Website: crate-barrel
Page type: receipt
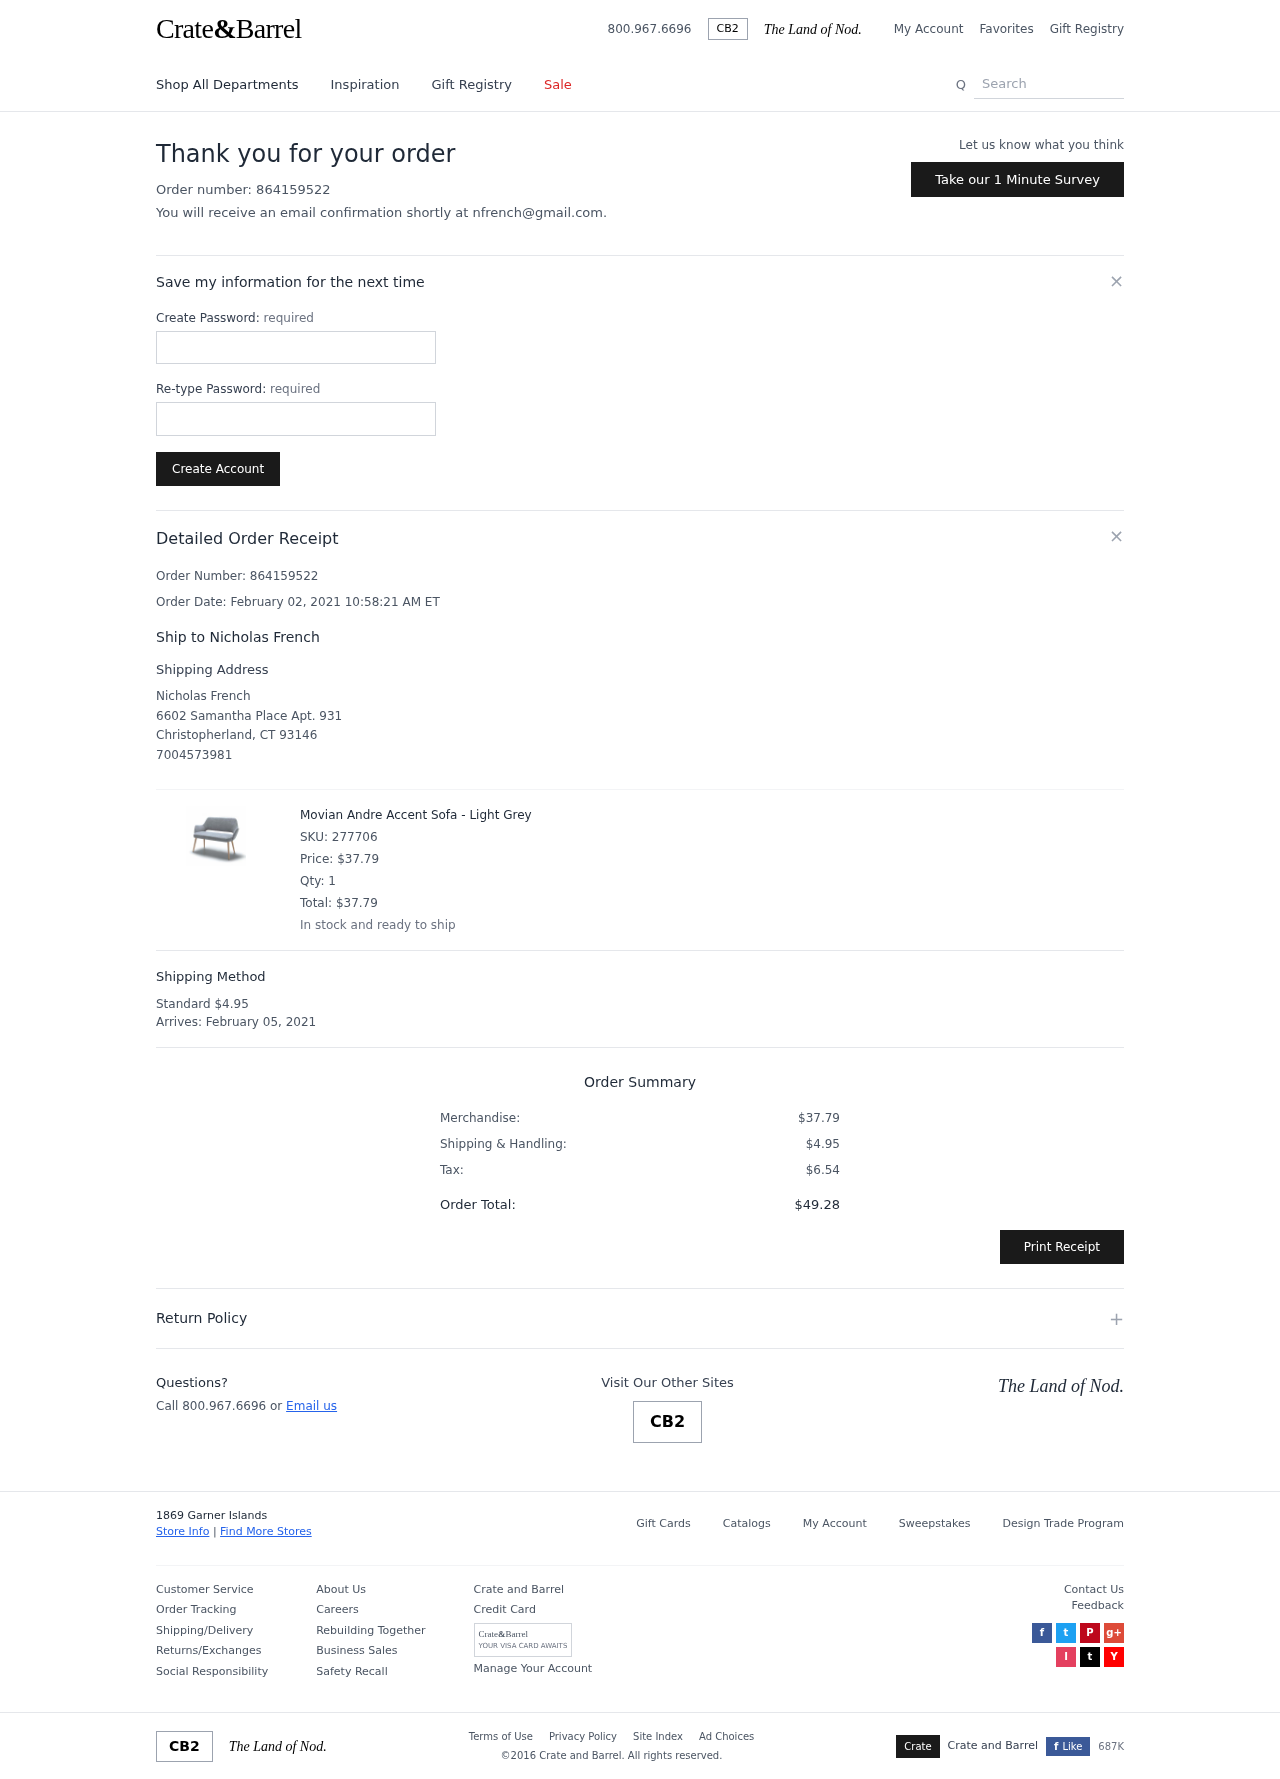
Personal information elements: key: PII_CITY
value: Christopherland
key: PII_EMAIL
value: nfrench@gmail.com
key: PII_FULLNAME
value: Nicholas French
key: PII_FULLNAME
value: Ship to Nicholas French
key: PII_PHONE
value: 7004573981
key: PII_POSTCODE
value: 93146
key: PII_STATE_ABBR
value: CT
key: PII_STREET
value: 6602 Samantha Place Apt. 931
Product elements: key: PRODUCT1_NAME
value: Movian Andre Accent Sofa - Light Grey
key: PRODUCT1_PRICE
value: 37.79
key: PRODUCT1_QUANTITY
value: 1
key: PRODUCT1_SKU
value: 277706
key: PRODUCT1_TOTAL
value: $37.79
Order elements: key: ORDER_ID
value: Order Number: 864159522
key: ORDER_ID
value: Order number: 864159522
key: ORDER_DATE
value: Order Date: February 02, 2021 10:58:21 AM ET
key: ORDER_SHIPPING_COST
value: $4.95
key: ORDER_DELIVERY_DATE
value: February 05, 2021
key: ORDER_SUBTOTAL
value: $37.79
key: ORDER_TAX
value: $6.54
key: ORDER_TOTAL
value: $49.28
Search elements: key: HEADER_SEARCH
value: Search